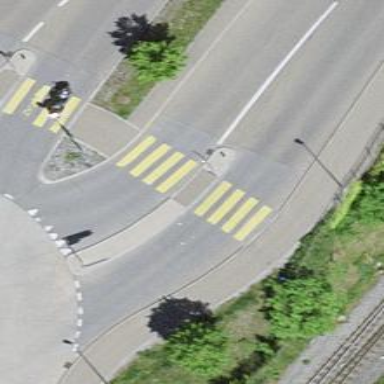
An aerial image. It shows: Marked road crossing with island and clear markings.